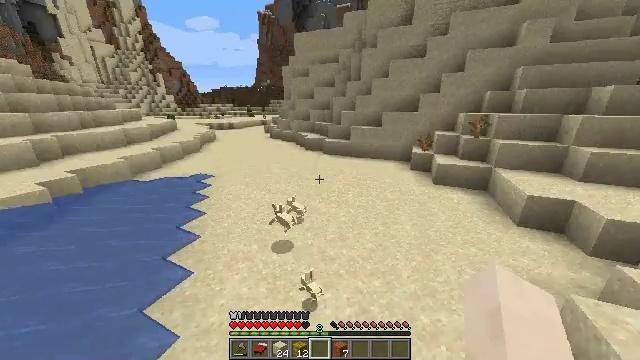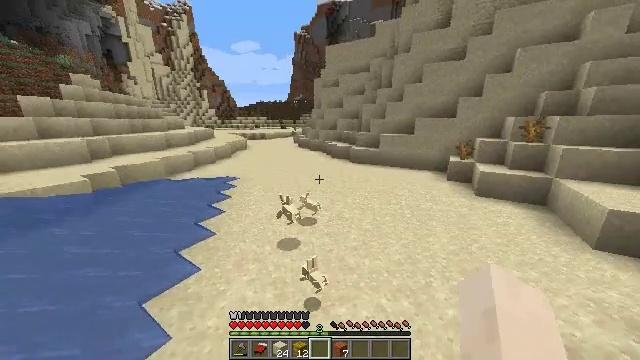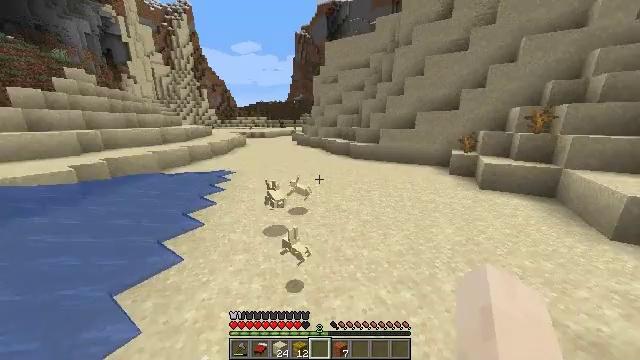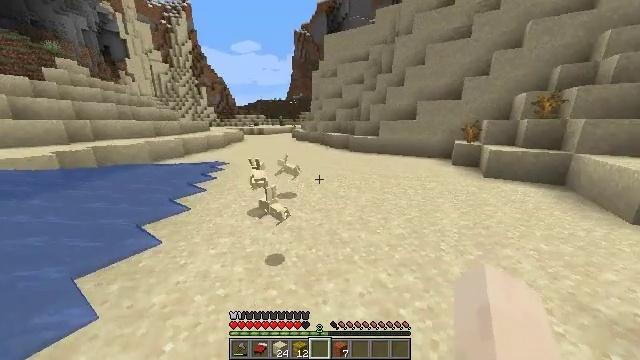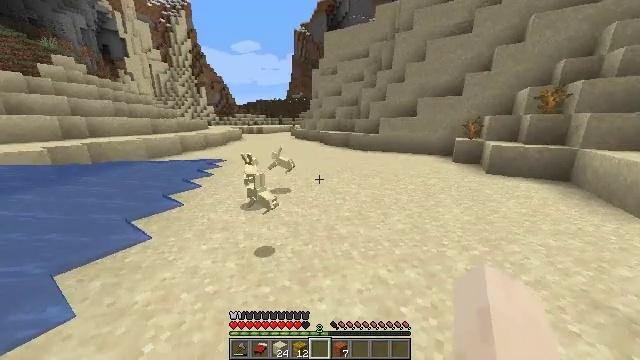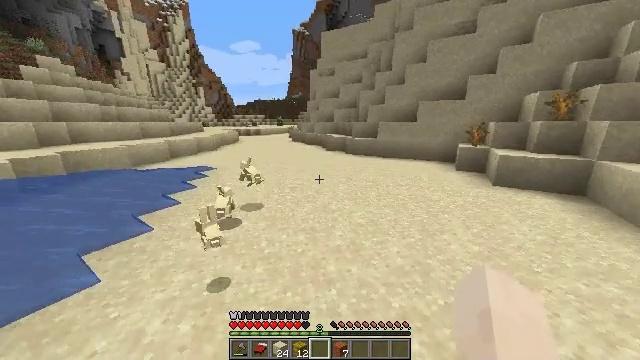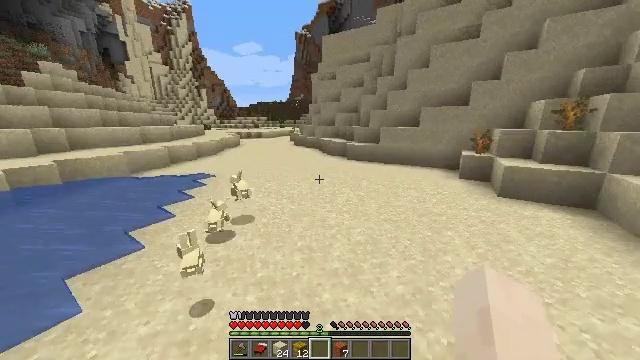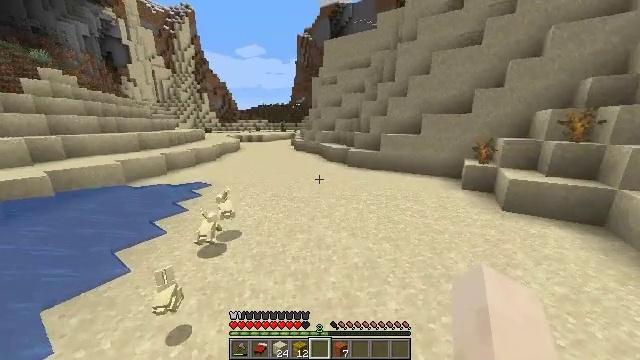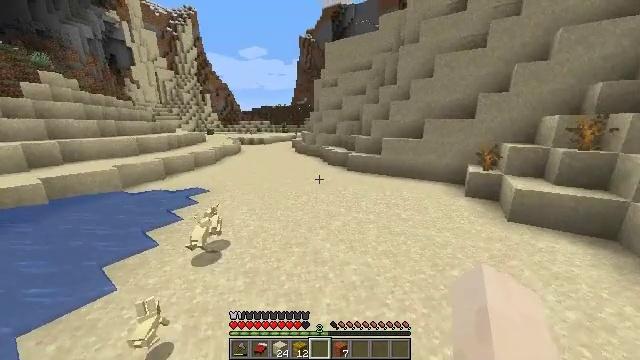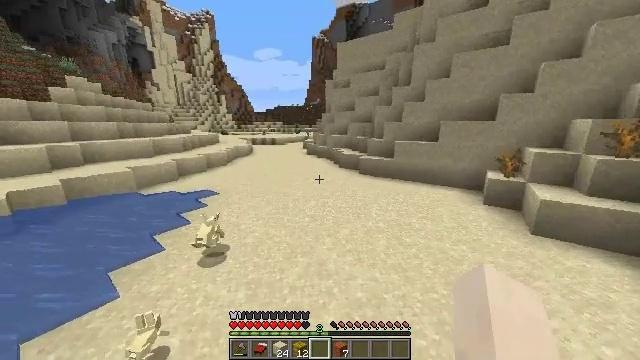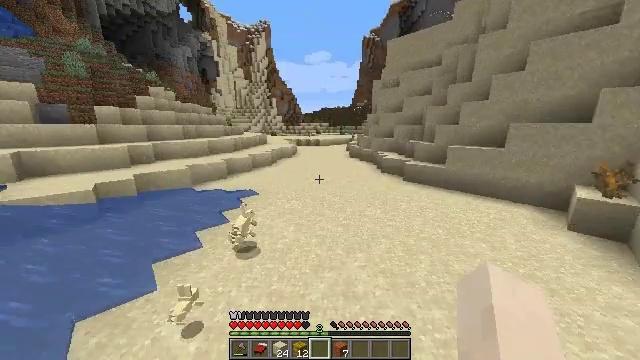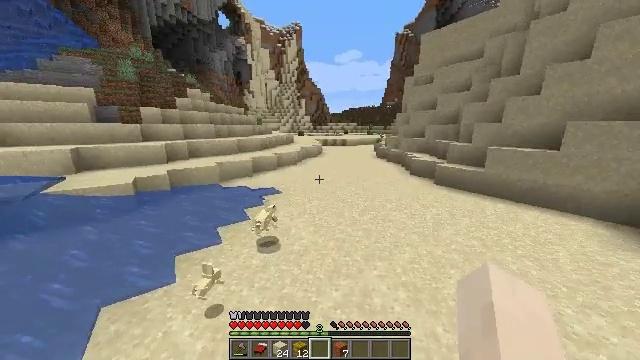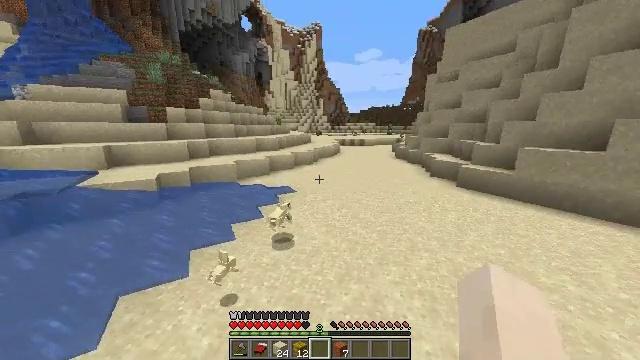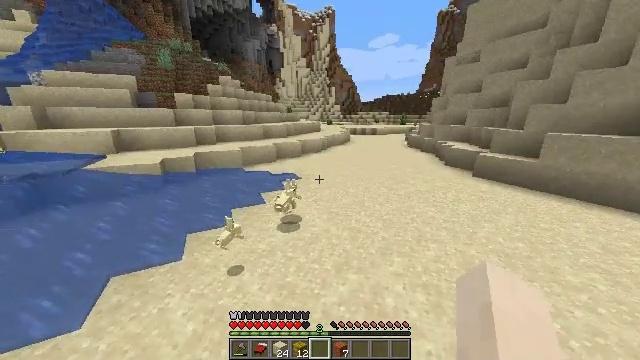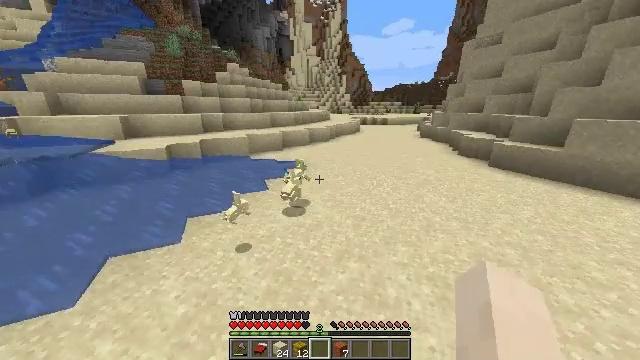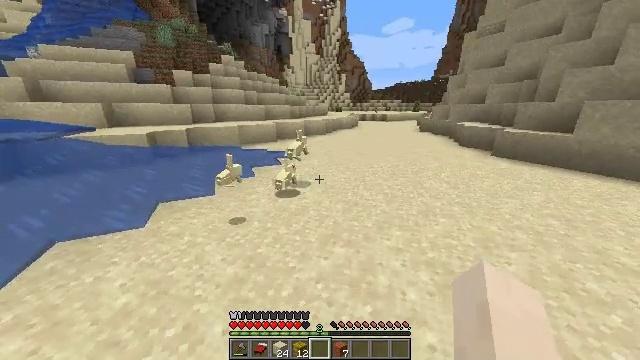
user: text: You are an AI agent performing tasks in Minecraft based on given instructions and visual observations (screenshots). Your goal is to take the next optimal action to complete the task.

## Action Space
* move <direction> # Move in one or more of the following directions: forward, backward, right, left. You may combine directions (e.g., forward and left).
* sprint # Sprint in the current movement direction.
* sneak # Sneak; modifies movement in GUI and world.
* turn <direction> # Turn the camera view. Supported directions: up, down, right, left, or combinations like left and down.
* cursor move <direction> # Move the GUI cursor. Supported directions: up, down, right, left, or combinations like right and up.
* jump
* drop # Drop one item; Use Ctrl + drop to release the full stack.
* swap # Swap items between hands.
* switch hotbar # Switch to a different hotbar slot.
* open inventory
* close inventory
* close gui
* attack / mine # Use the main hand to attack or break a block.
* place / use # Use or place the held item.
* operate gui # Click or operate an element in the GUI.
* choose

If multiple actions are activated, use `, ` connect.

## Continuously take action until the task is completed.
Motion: motion action
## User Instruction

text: Combat the rabbit.
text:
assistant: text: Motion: move forward, turn left and up, jump
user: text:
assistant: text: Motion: move forward, jump
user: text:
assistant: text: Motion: move forward, jump
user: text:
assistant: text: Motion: move forward, jump
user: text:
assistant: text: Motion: move forward and move right, jump
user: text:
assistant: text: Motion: move forward and move right, jump
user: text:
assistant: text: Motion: move forward and move right, jump
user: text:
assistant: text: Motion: move forward and move right, jump
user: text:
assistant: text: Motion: move forward, turn left, jump
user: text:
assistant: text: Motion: move forward, turn left, jump
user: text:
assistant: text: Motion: move forward, turn left, jump
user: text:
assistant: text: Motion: move forward, turn left, jump
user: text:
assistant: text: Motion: move forward, turn left and down, jump
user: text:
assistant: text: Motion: move forward, turn left and down, jump
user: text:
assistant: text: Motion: move forward, jump
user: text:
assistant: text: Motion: move forward, jump
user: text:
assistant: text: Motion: move forward, jump
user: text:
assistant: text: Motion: move forward, jump
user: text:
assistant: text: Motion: move forward, jump
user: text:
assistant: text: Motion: move forward, jump
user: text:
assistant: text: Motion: move forward, turn right, jump
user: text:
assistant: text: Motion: move forward, jump
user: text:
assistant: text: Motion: move forward, jump
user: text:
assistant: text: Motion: move forward, jump
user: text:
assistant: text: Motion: move forward, jump
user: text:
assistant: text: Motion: move forward, turn right, jump, switch to hotbar 1
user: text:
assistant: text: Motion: move forward, turn right and down, jump, switch to hotbar 1
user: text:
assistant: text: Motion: move forward, turn right and down, jump, switch to hotbar 1
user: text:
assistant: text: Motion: move forward, turn down, jump
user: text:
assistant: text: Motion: move forward, jump